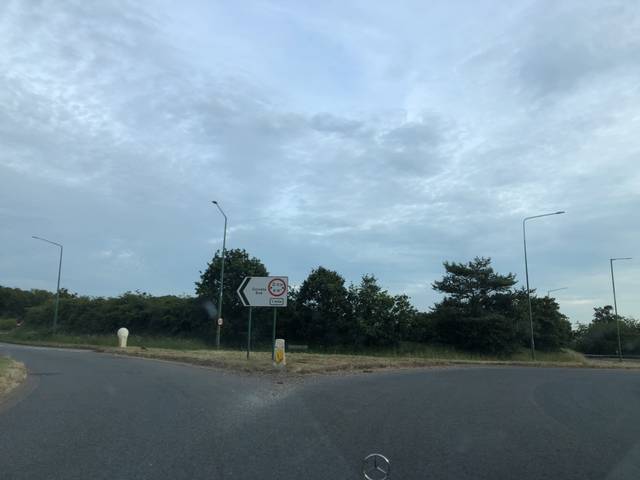
Region: United Kingdom
Coordinates: 52.433, -1.674